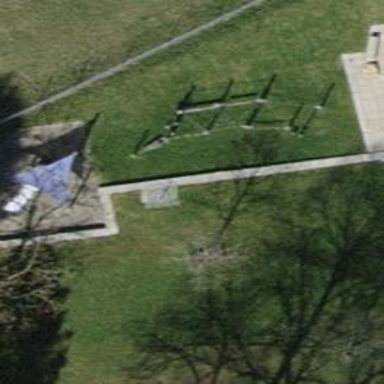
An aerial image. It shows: Playground area for leisure activities on the land.